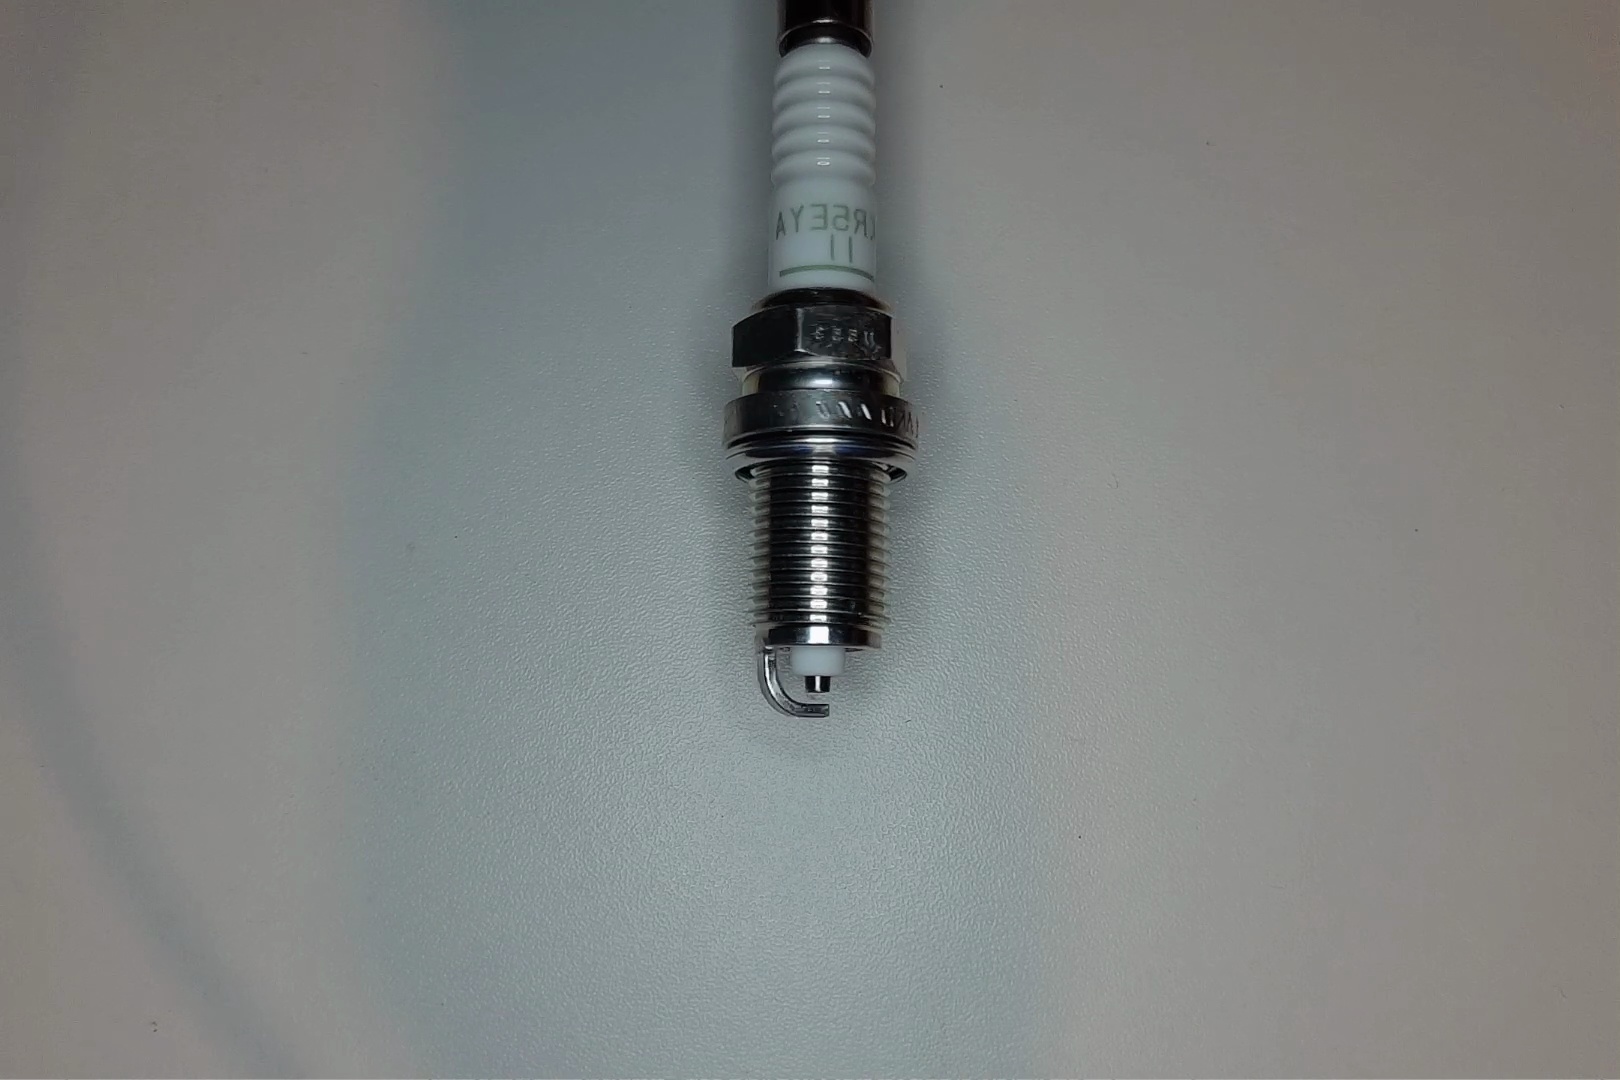
Label: no anomaly